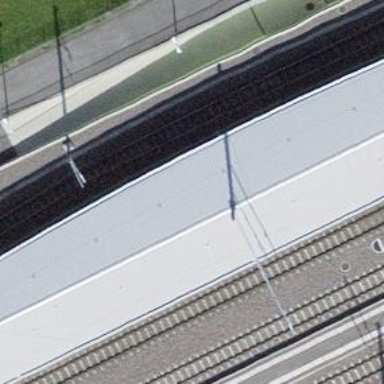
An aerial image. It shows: Railway station that also serves as public transport station.